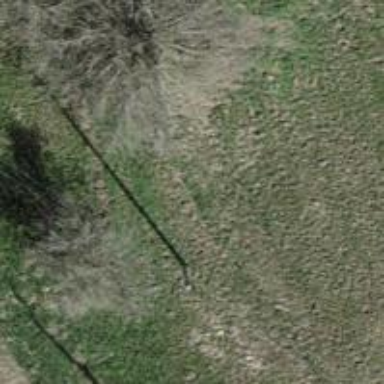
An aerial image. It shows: Power pole.